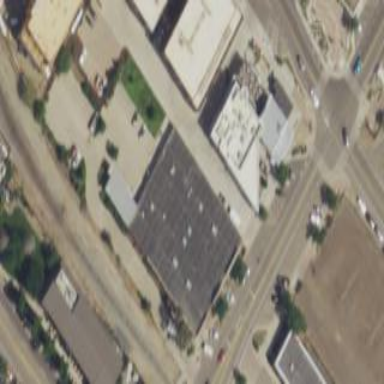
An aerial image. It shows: Gray building with roof.